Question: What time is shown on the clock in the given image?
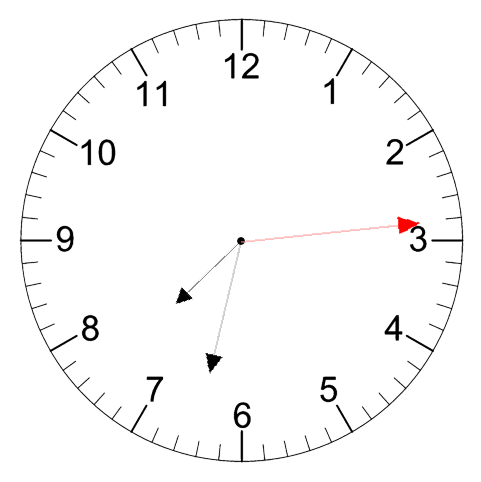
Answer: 07:32:14